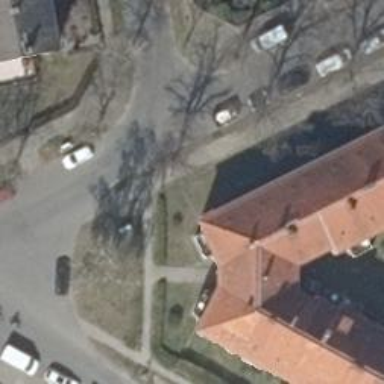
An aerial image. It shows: Sidewalk.